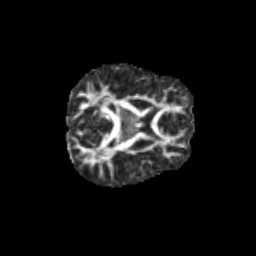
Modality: FA
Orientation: axial
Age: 12
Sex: female
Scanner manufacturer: siemens
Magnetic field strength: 3 T
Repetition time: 3.8 s
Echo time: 0.07 s